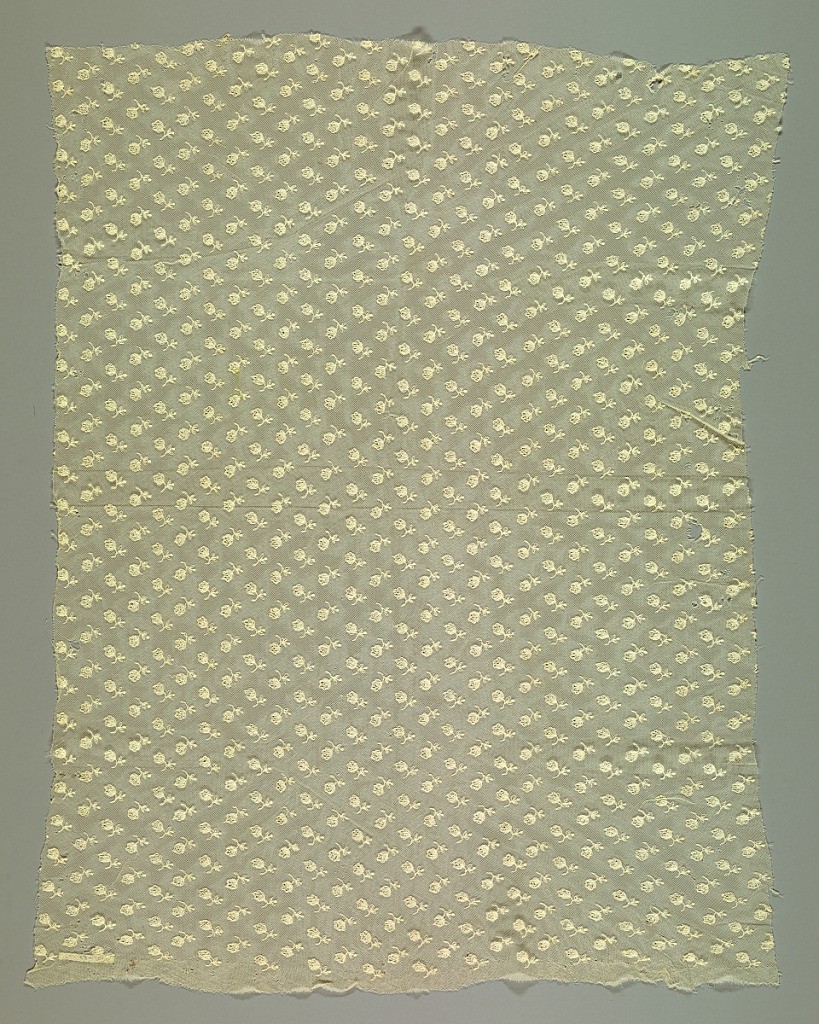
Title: Length
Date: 19th century
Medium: linen Technique: embroidery on net
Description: Pattern of flower and leaf.